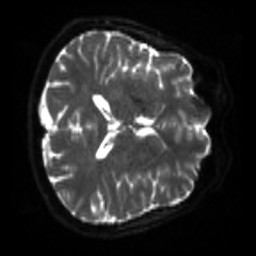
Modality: sbref
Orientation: axial
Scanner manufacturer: siemens
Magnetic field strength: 3 T
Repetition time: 4 s
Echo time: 0.0594 s